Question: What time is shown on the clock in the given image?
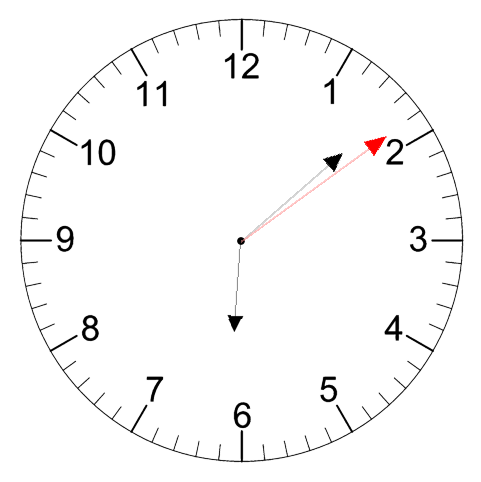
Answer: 06:08:09